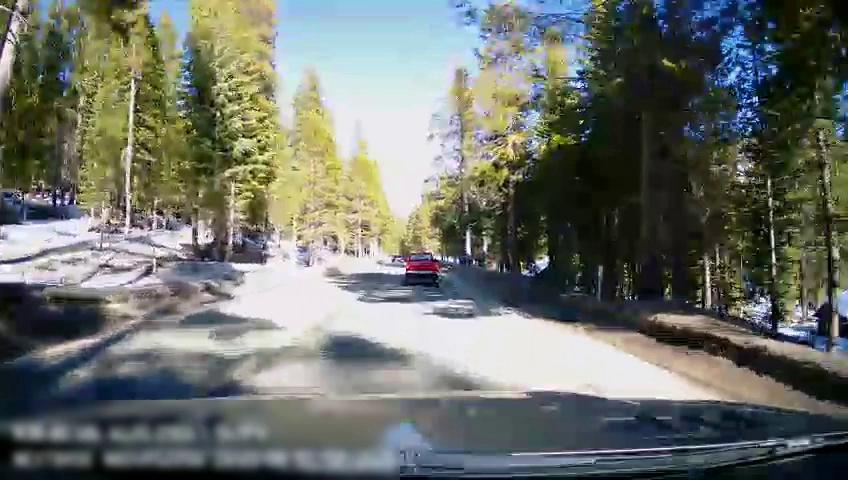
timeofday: Day
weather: Sunny
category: Drivable Space
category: Vehicles | Truck